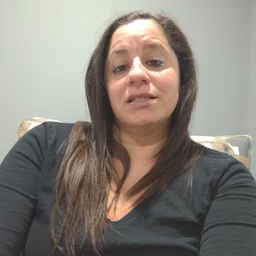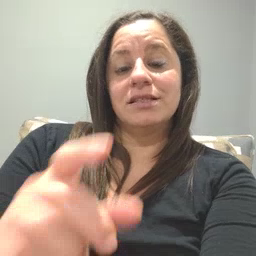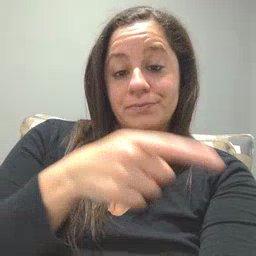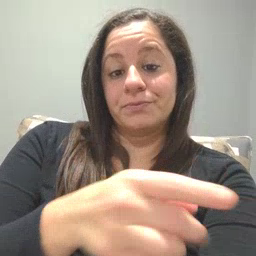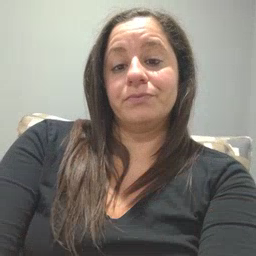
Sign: hesheit